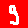
Digit: 9